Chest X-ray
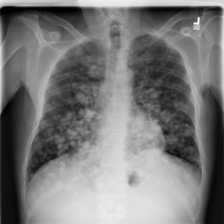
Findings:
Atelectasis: negative
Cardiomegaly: negative
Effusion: negative
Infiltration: positive
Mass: negative
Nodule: positive
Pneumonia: negative
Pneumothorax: negative
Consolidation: negative
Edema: negative
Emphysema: negative
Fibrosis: negative
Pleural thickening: negative
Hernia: negative